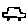
Label: car